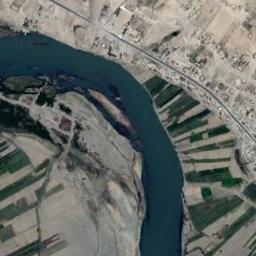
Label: river